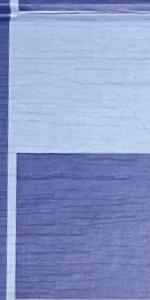
Label: Empty